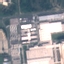
Label: Industrial